Question: I am new to Phonegap. I am developing an app with Parse integration. I am also using AngularJS for data binding. My code is:
'''
Parse.initialize(APP_KEY, JS_KEY);
$scope.allServices = [];
var Services = Parse.Object.extend("Service");
var query = new Parse.Query(Services);
query.find({
success: function(results) {
// Do something with the returned Parse.Object values
for (var i = 0; i < results.length; i++) {
var object = results[i];
$scope.allServices.push(new getService(object));
}
$scope.$apply();
},
error: function(error) {
alert("Error: " + error.code + " " + error.message);
}
});
'''
But getting ERROR in alert like:

How can I get result ?
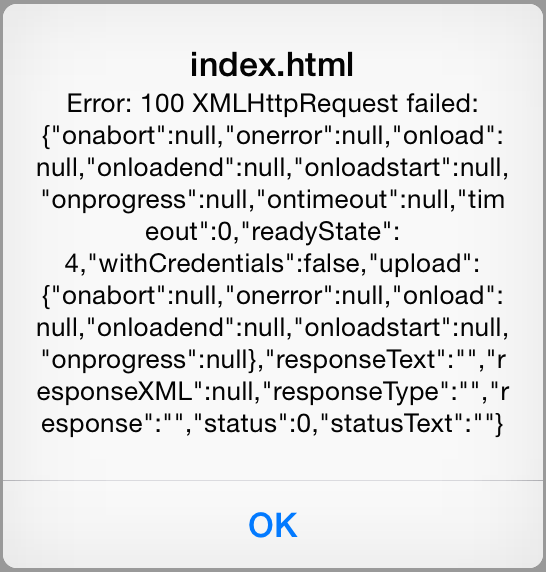
Answer: I was including parse.js after jquery in HTML. I changed the sequence and it worked.
'''
<script type="text/javascript" src="js/parse-1.3.3.min.js"></script>
<script type="text/javascript" src="js/jquery.min.js"></script>
'''
After setting this sequence, it is giving result.